八年级 · 度量几何学
在 $\triangle A B C$ 中, $\angle A C B=90^{\circ}, A C=B C$, 直线 $M N$ 经过点 $C$, 且 $A D \perp M N$ 于 $D, B E \perp M N$ 于 $E$.

图1

图2

图3

(1) 当直线 $M N$ 绕点 $C$ 旋转到图 1 位置时, 求证: $D E=A D+B E$;

(2) 当直线 $M N$ 绕点 $C$ 旋转到图 2 位置时, 试问: $D E 、 A D 、 B E$ 有怎样的等量关系?

请写出这个等量关系, 并加以证明;

(3) 当直线 $M N$ 绕点 $C$ 旋转到图 3 位置时,

$D E 、 A D 、 B E$ 之间的等量关系是 (直接写出答案) .
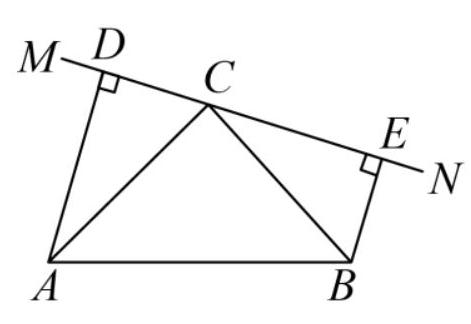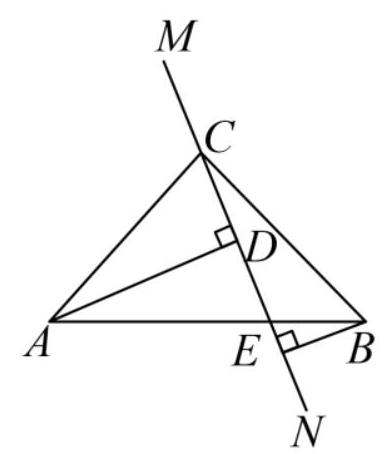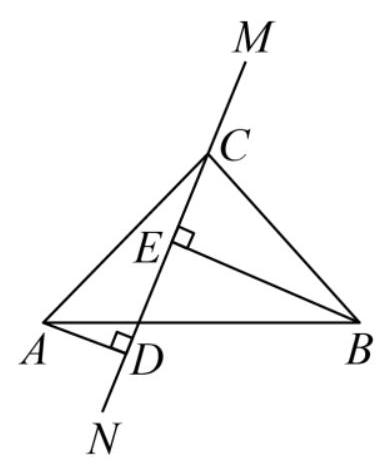
答案: (1) 证明: 由题意知, $\angle B C A=90^{\circ}, \angle A D C=\angle B E C=90^{\circ}$,

$\therefore \angle A C D+\angle B C E=90^{\circ}, \quad \angle B C E+\angle C B E=90^{\circ}$,

$\therefore \angle A C D=\angle C B E$,

在 $\triangle A D C$ 和 $\triangle C E B$ 中,

$\because\left\{\begin{array}{l}\angle A D C=\angle C E B=90^{\circ} \\ \angle A C D=\angle C B E \\ A C=B C\end{array}\right.$,
$\therefore \triangle A D C \cong \triangle C E B(\mathrm{AAS})$,

$\therefore A D=C E, \quad B E=C D$,

$\therefore D E=D C+C E=B E+A D$,

$\therefore D E=A D+B E$.

(2) 解: $A D=B E+D E$.

证明: $\because A D \perp M N, B E \perp M N$,

$\therefore \angle A D C=\angle B E C=90^{\circ}$,

$\therefore \angle A C D+\angle B C E=90^{\circ}, \quad \angle B C E+\angle C B E=90^{\circ}$,

$\therefore \angle A C D=\angle C B E$,

在 $\triangle A B D$ 和 $\triangle A C E$ 中,

$\because\left\{\begin{array}{l}\angle A D C=\angle C E B \\ \angle A C D=\angle C B E \\ A C=B C\end{array}\right.$,

$\therefore \triangle A C D \cong{ }_{\triangle} C B E(\mathrm{AAS})$,

$\therefore A D=C E, \quad B E=C D$,

又 $\because C E=C D+D E=B E+D E$,

$\therefore A D=B E+D E$.

(3) 解: $B E=A D+D E$.

证明: $\because A D \perp M N$ 于 $D, B E \perp M N$ 于 $E$,

$\therefore \angle A D C=\angle B E C=90^{\circ}$,

$\therefore \angle B C E+\angle E B C=90^{\circ}, \angle A C D+\angle B C E=90^{\circ}$,

$\therefore \angle A C D=\angle E B C$,

在 $\triangle A C D$ 和 $\triangle C B E$ 中,
$\because\left\{\begin{array}{l}\angle A D C=\angle C E B \\ \angle A C D=\angle C B E, \\ A C=B C\end{array}\right.$

$\therefore \triangle A C D \cong \triangle C B E(\mathrm{AAS})$

$\therefore A D=C E, \quad B E=C D$,

又 $\because C D=C E+D E=A D+D E$,

$\therefore B E=A D+D E$.